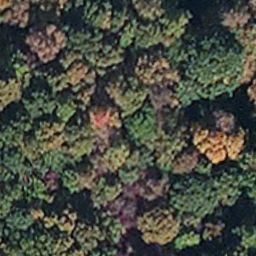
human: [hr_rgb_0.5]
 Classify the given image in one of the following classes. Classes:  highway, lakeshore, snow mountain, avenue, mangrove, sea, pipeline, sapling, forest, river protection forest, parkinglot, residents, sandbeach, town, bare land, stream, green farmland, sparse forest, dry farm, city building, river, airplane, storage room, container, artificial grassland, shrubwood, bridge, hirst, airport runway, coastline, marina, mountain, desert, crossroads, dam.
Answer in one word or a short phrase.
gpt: mangrove